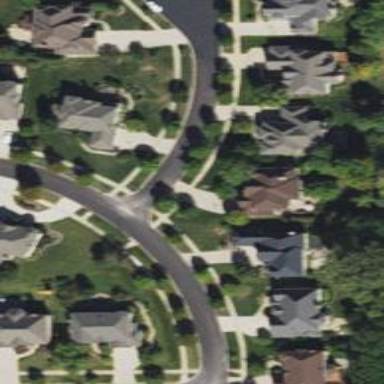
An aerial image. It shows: Residential road with separate asphalt sidewalk.